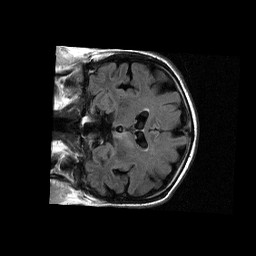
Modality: FLAIR
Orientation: coronal
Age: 72
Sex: male
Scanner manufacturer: philips
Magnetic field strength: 1.5 T
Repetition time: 6 s
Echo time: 0.12 s